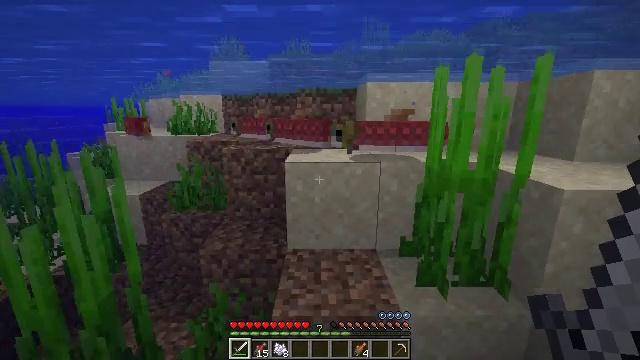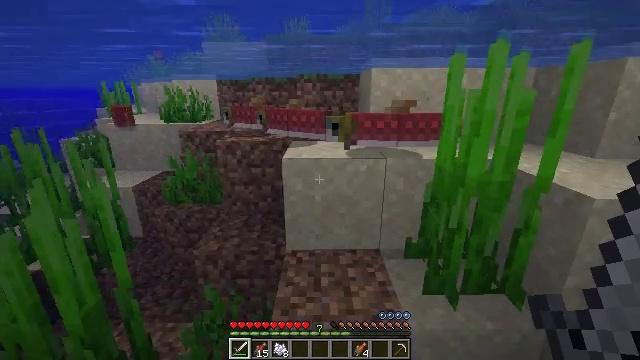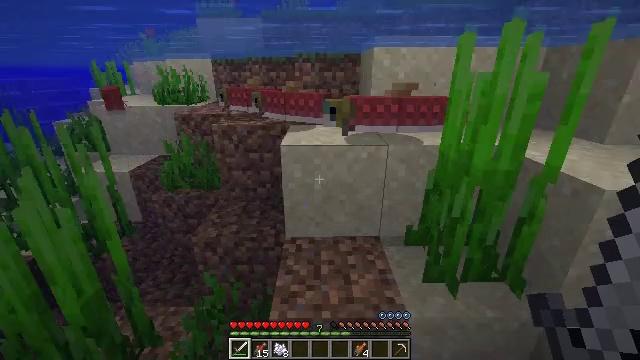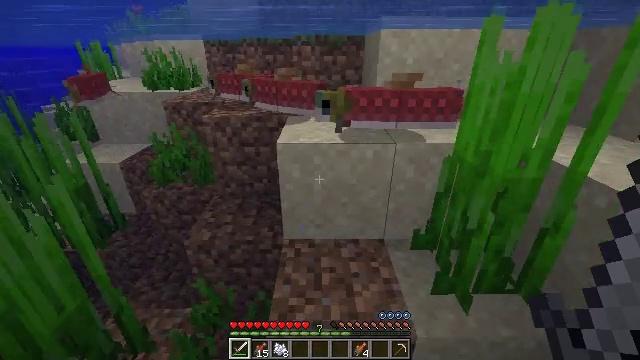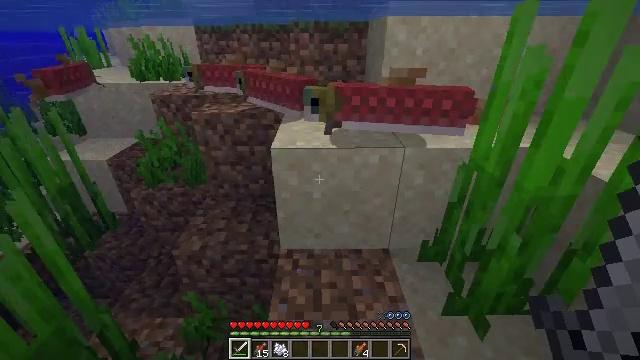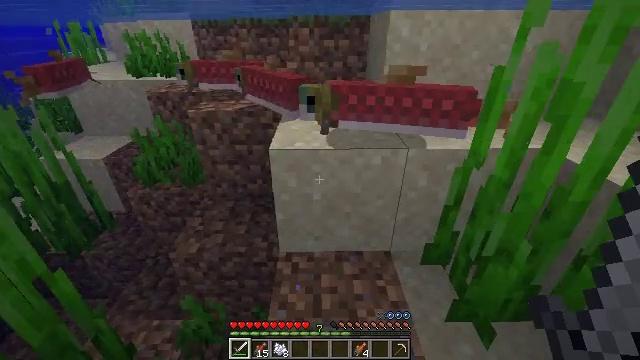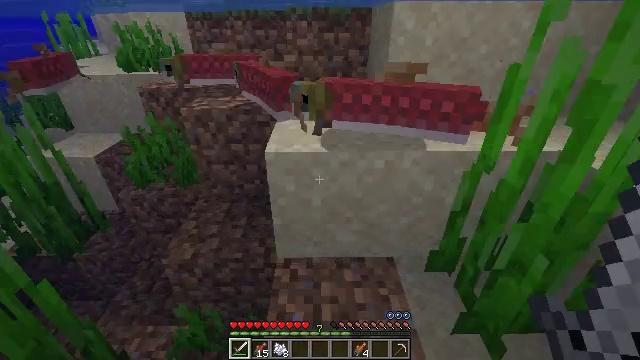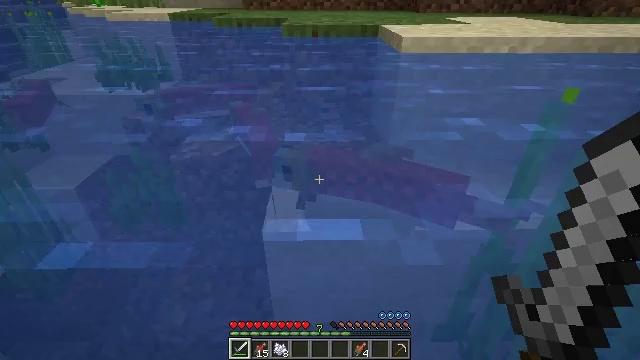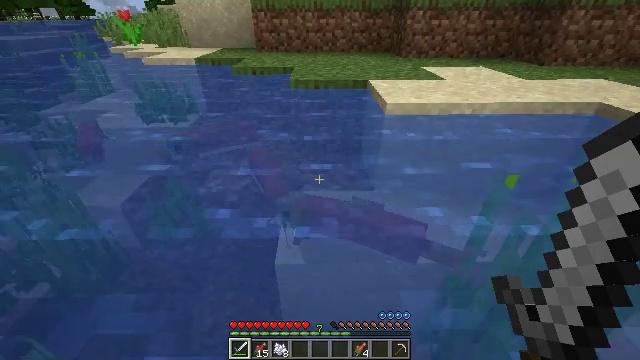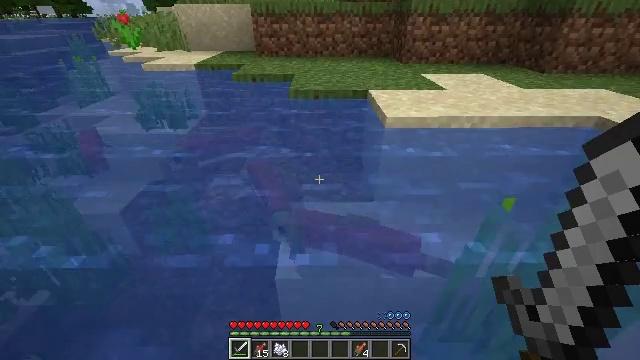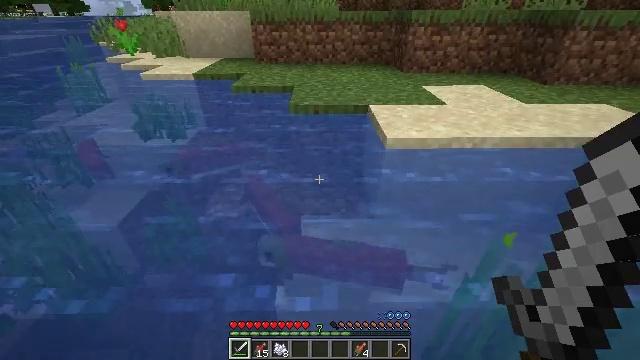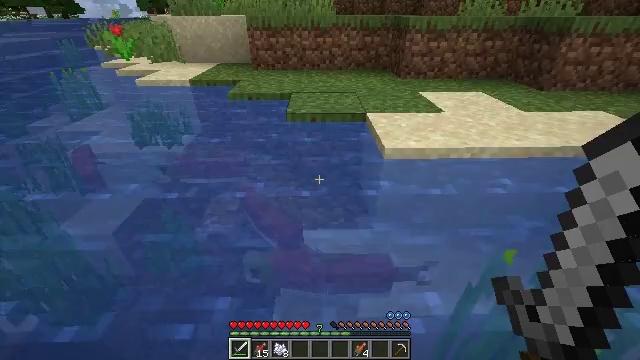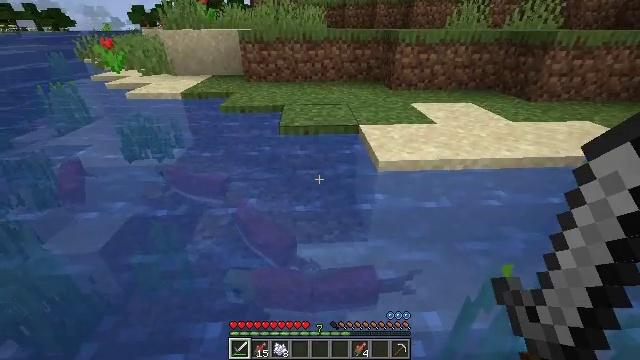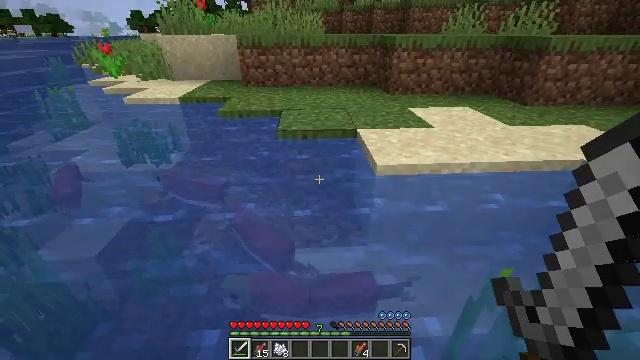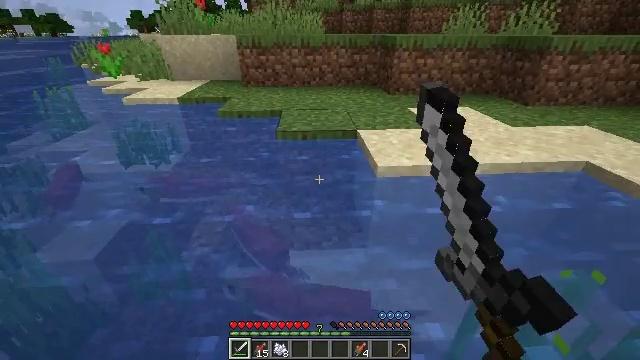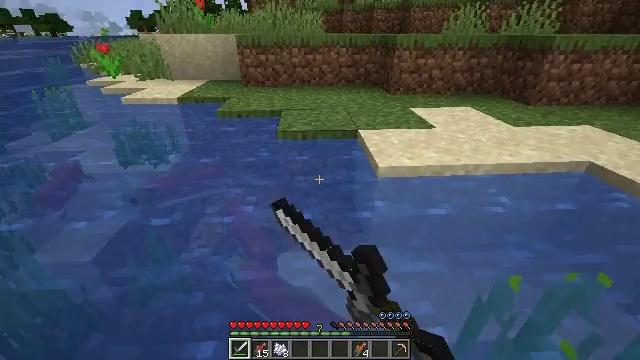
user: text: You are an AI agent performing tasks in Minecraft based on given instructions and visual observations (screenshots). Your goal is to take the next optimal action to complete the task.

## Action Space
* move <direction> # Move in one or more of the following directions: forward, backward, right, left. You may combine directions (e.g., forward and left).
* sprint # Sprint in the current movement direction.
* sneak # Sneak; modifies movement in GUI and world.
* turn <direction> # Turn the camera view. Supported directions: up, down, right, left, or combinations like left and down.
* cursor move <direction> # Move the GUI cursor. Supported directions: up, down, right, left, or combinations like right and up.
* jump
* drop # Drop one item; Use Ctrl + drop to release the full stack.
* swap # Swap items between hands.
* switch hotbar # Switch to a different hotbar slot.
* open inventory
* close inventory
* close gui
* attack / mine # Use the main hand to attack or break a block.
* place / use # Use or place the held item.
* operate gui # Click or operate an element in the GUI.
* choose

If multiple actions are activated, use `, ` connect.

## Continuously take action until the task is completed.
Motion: motion action
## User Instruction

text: Hunt a salmon.
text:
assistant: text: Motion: move forward, turn down, jump
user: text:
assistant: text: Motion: move forward, turn down, jump
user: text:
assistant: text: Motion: move forward, turn down, jump
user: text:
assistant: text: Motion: move forward, turn down, jump
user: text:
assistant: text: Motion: jump
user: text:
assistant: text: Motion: turn down, jump
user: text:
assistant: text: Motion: turn down
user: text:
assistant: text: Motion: no_op
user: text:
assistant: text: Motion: no_op
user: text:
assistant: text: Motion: no_op
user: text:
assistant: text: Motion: no_op
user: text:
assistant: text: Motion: turn right and up
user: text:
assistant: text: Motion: attack / mine
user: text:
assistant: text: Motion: attack / mine
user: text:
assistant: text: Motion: attack / mine
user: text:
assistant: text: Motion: turn left and down
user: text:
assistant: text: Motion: turn left and down
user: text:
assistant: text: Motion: turn left and down
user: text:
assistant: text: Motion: turn left and down
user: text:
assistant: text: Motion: turn left
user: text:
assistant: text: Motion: no_op
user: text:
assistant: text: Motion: no_op
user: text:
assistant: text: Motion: turn up
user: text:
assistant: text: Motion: turn up
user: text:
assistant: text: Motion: move forward, turn up
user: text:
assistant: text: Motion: move forward, attack / mine
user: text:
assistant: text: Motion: move forward, attack / mine
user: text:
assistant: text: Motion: move forward, attack / mine
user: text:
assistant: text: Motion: move forward
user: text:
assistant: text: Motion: move forward, turn left